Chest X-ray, PA view. Patient: 32 years old, sex F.
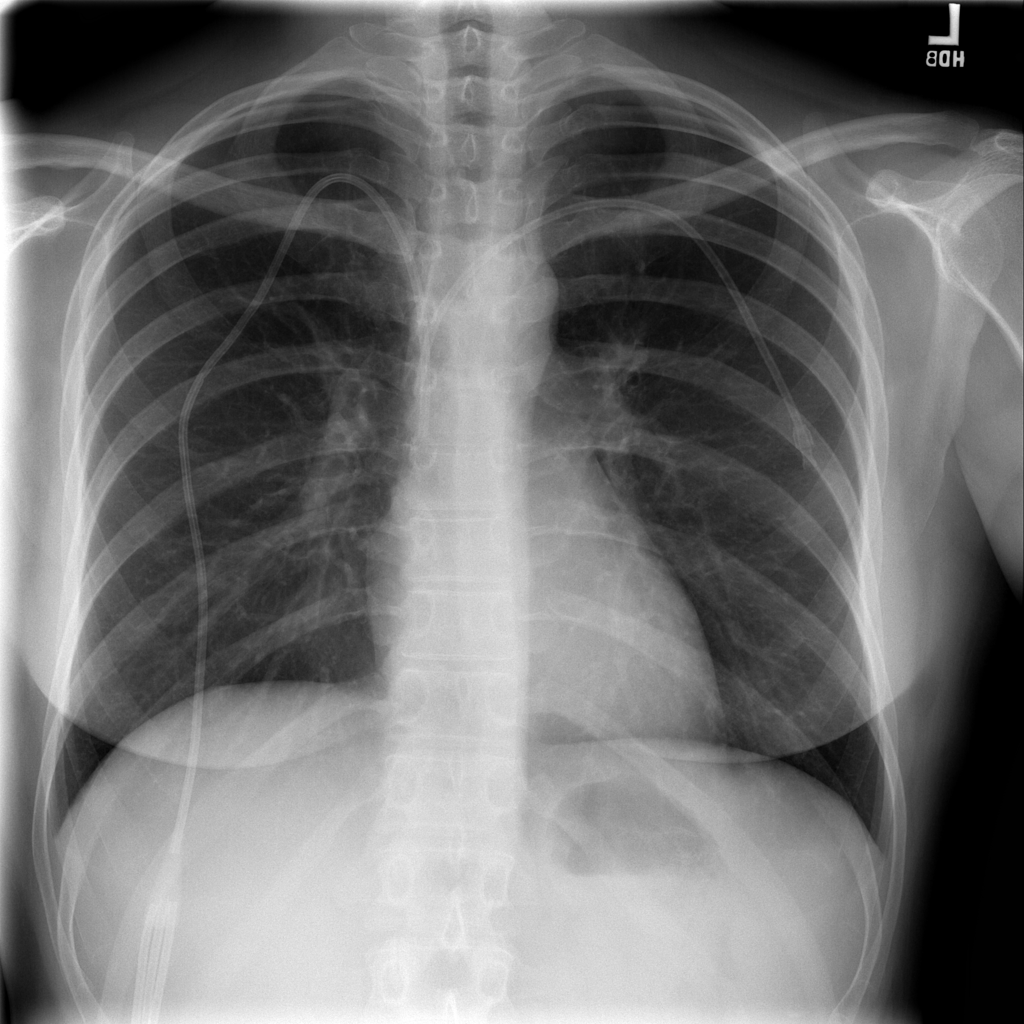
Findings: No Finding